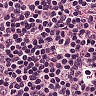
Metastatic tissue present: no